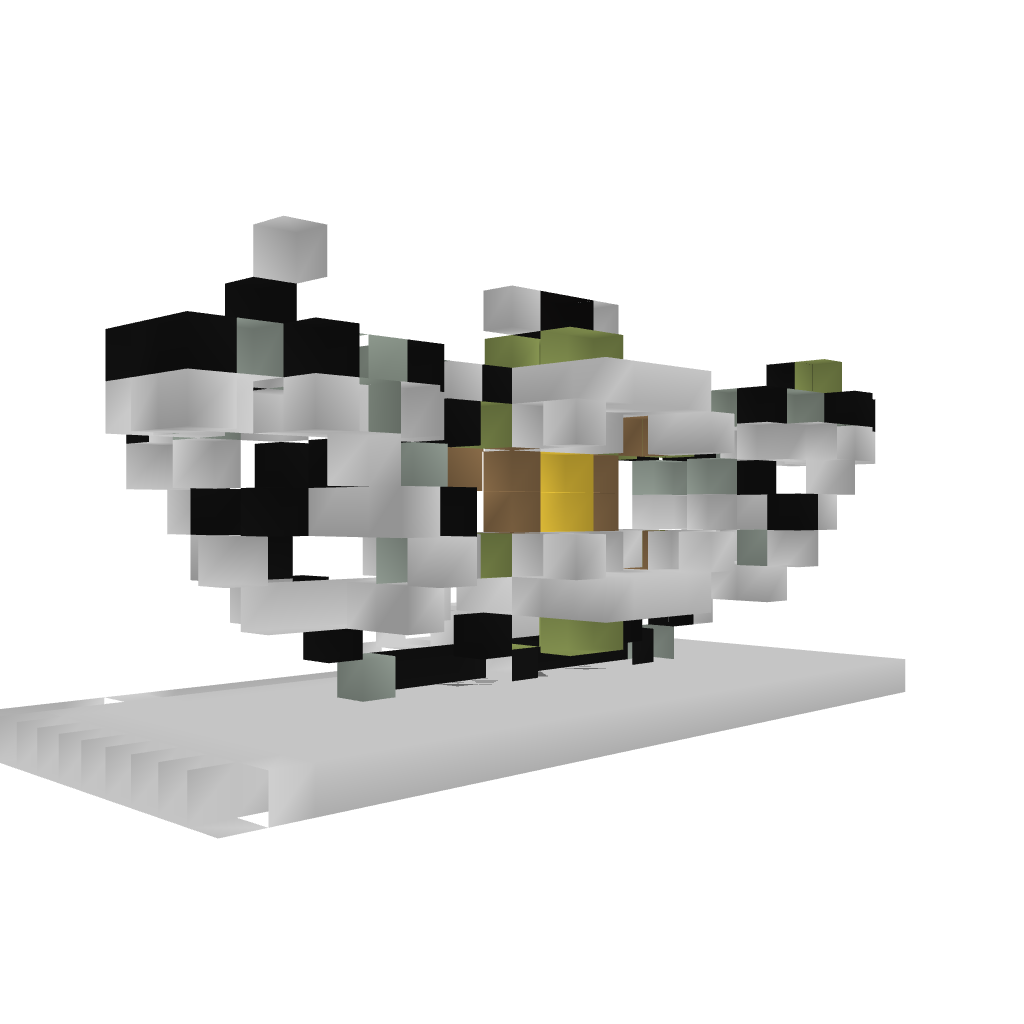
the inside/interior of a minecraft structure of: Door 4x4